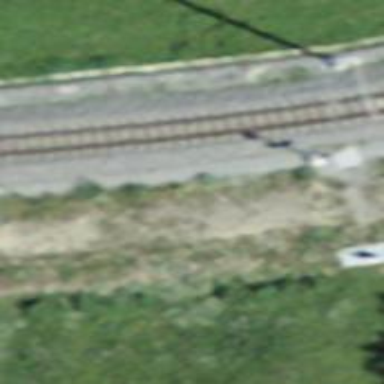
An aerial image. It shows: Narrow-gauge railway with single track. The railway is electrified with contact line.